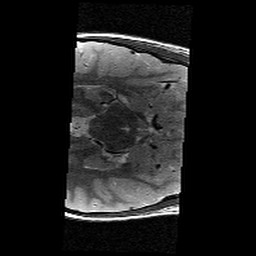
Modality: T2w
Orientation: axial
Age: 9
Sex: male
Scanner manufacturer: siemens
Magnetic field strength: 3 T
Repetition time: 9.23 s
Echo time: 0.067 s